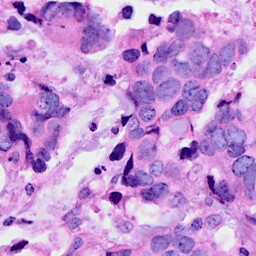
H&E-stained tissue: Breast